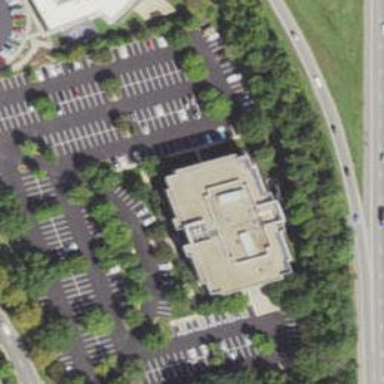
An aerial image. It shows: Office building.